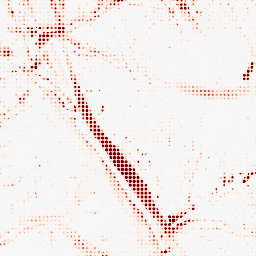
Category: morphological
Decomposition family: tophat
Decomposition parameters: size: 10
mode: white
Upsampling method: sinc_hamming
Upsampling parameters: scale: 8
kernel_size: 4
Upsampling scale: 8